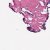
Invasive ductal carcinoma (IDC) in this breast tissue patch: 0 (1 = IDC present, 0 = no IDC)